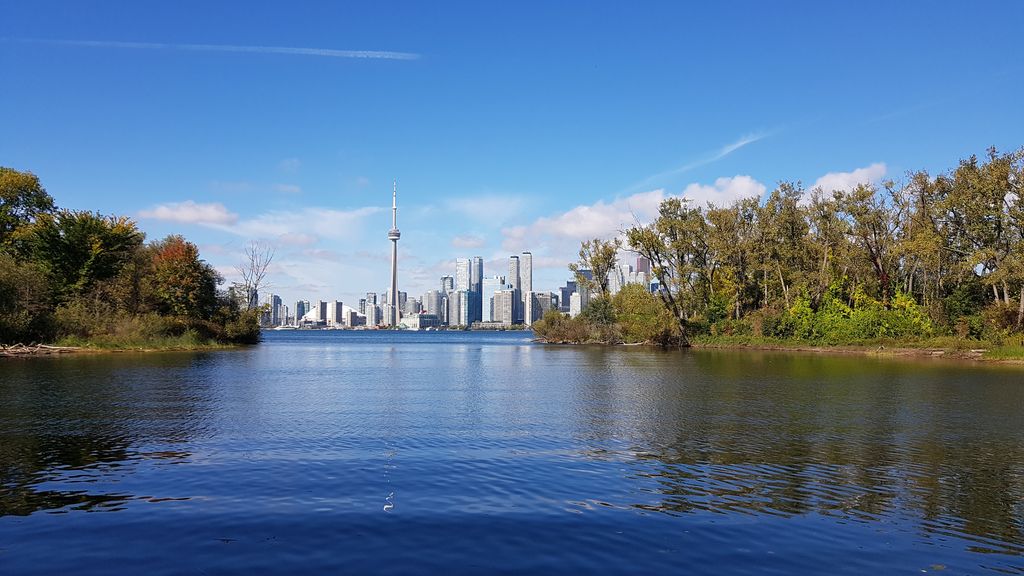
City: toronto